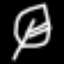
Label: leaf